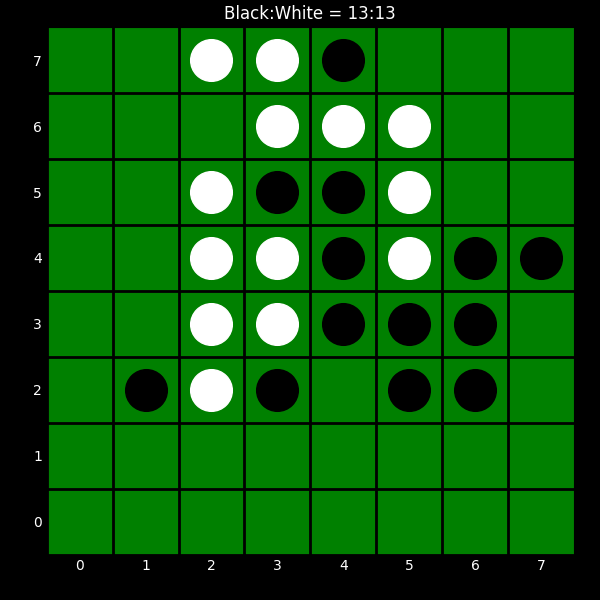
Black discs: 13
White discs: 13